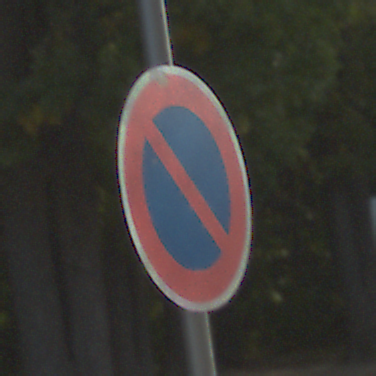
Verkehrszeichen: EingeschraenktesHalteverbot
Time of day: MorningAfternoon
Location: Outdoor (Suburban)
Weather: Clear
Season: NotSpecified
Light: Natural